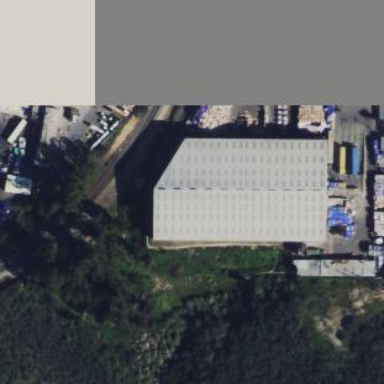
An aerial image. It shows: Industrial building.